Question: I have a list of transactions in different currencies and wonder if it's possible to automate conversion based on transaction date provided in a cell. See image below for visual representation:

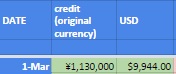
Answer: This will work if your date is in A3. Be careful of the date 1-MAR will default to the current year if no year is entered. Index is used to return only the rate:
'''
=index(GoogleFinance("CURRENCY:EURUSD","close",A3),2,2)
'''